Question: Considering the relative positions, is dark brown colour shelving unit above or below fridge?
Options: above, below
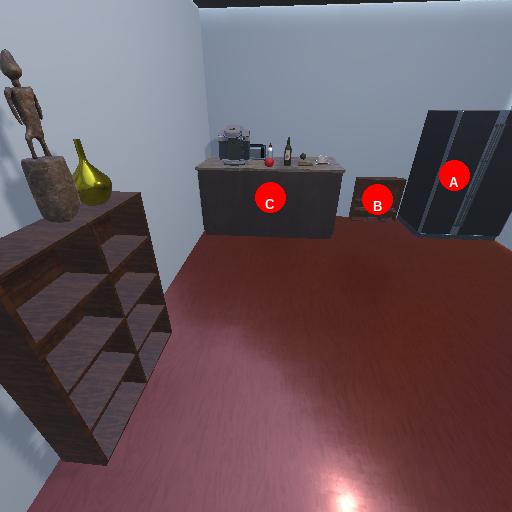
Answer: above